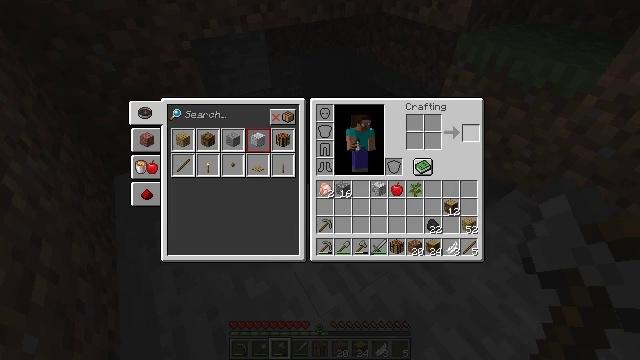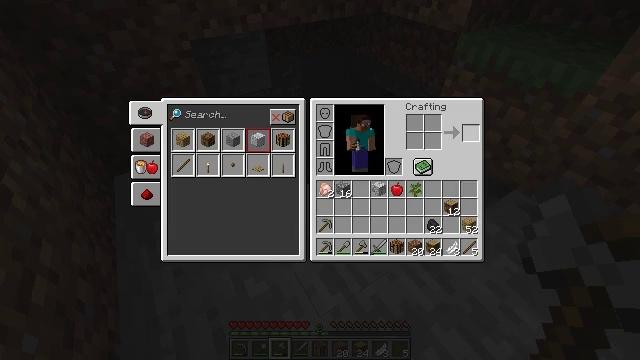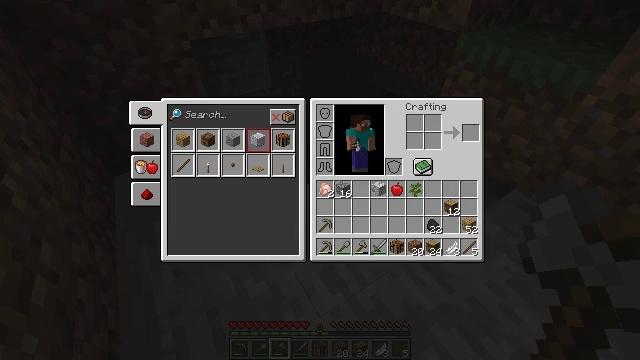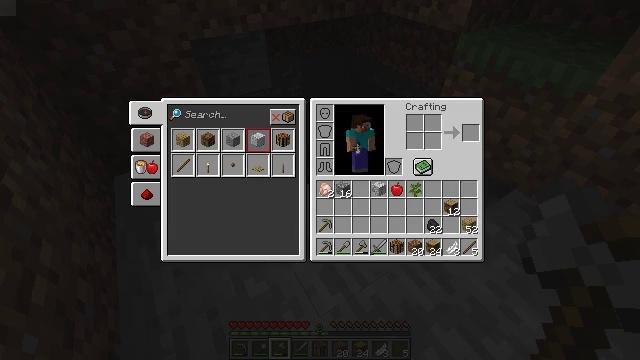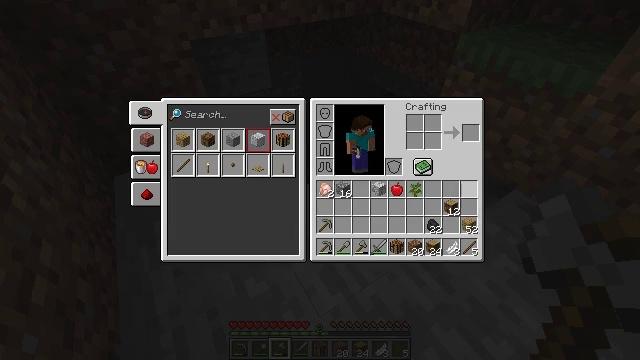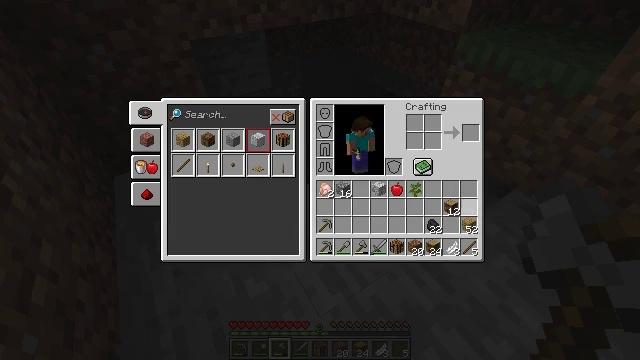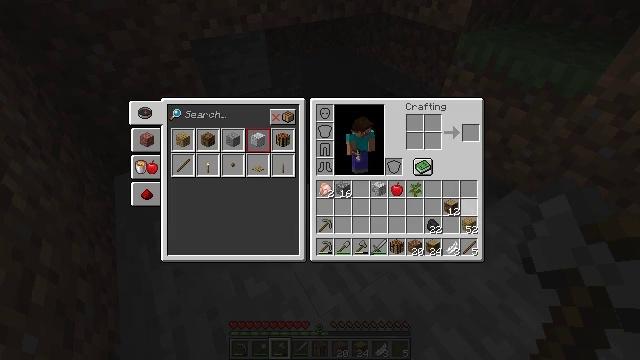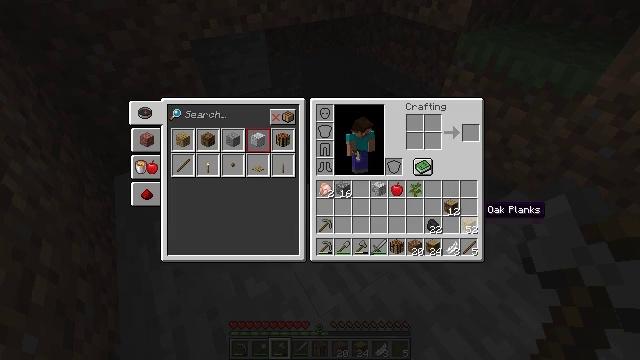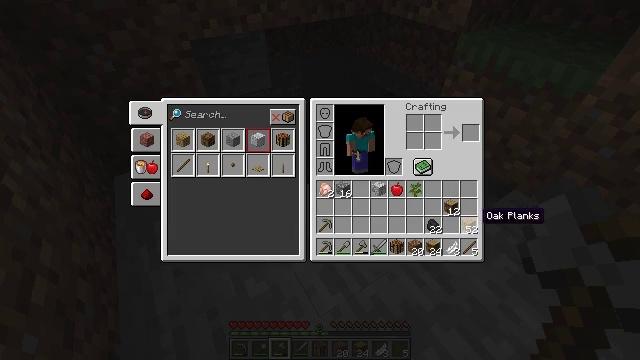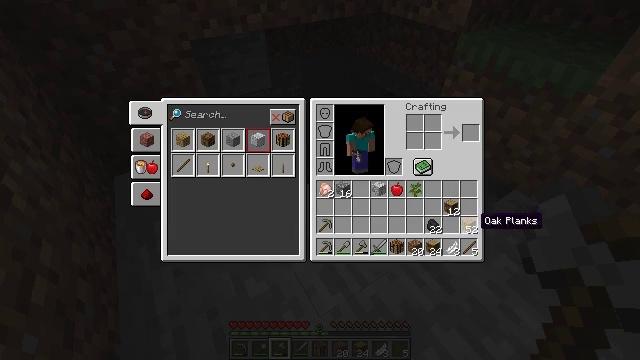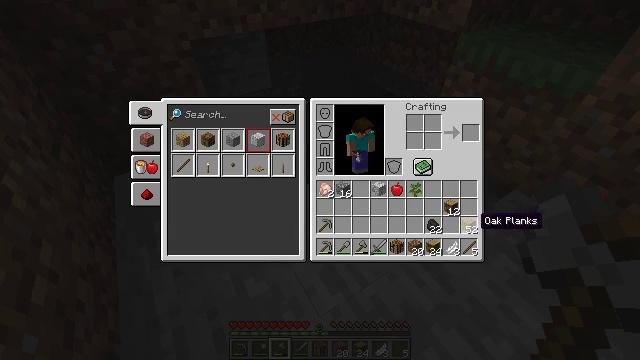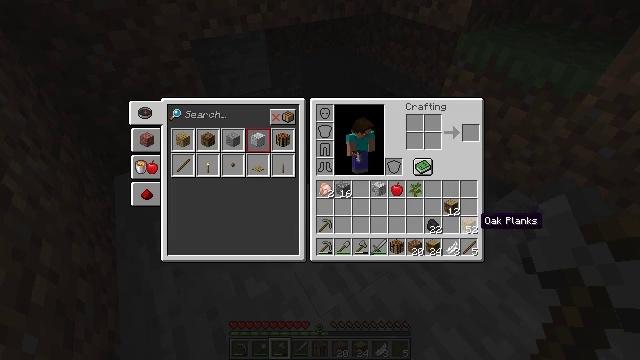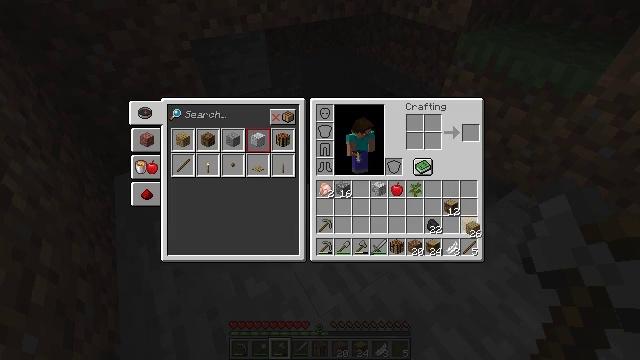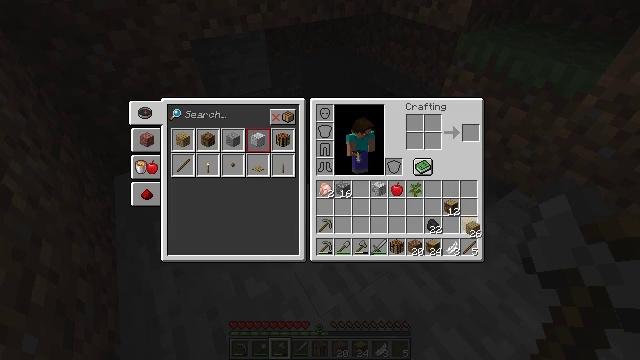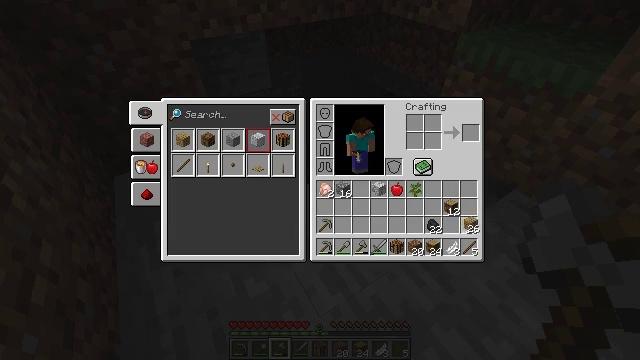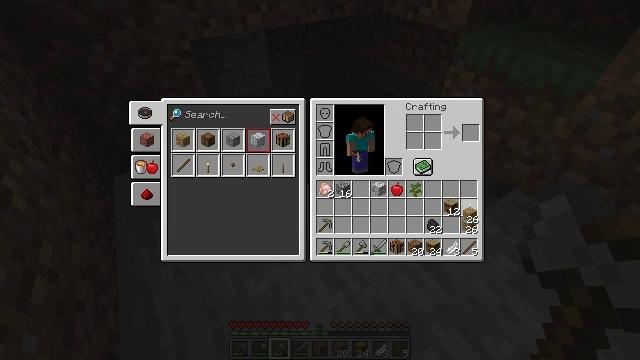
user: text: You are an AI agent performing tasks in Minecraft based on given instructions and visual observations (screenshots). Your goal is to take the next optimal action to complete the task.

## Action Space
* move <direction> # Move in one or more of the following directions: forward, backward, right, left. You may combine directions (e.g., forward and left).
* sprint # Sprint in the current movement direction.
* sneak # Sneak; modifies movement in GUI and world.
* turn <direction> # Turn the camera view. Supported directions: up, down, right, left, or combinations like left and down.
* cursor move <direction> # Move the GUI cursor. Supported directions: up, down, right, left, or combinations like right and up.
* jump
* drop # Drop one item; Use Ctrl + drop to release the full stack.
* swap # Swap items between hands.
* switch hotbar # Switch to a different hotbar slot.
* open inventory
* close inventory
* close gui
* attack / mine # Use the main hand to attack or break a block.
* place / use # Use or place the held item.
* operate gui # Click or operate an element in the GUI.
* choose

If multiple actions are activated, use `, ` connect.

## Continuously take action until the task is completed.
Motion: motion action
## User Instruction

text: Get an oak button by crafting it.
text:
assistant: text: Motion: sneak, open gui
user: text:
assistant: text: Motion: sneak, cursor move down
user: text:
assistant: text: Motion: sneak, cursor move down
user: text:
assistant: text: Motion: sneak, cursor move down
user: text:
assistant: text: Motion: cursor move down
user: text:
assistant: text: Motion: no_op
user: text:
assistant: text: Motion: no_op
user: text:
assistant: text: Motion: no_op
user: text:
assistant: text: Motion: no_op
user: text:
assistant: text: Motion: no_op
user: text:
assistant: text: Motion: no_op
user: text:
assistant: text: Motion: choose
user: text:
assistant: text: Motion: choose
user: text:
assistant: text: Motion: no_op
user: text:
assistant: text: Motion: cursor move up
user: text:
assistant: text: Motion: cursor move up
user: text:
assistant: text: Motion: no_op
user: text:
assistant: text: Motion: operate gui
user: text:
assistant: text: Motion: operate gui
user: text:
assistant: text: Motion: operate gui
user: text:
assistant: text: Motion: no_op
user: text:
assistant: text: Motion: choose
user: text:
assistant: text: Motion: choose
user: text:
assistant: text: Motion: choose
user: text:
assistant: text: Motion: cursor move up
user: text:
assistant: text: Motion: no_op
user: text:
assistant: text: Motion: no_op
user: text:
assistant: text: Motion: no_op
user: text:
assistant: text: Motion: operate gui
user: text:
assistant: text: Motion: operate gui